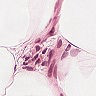
Metastatic tissue present: no